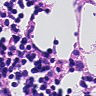
Metastatic tissue present: no